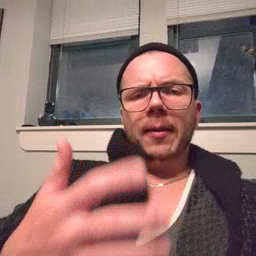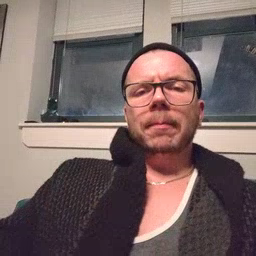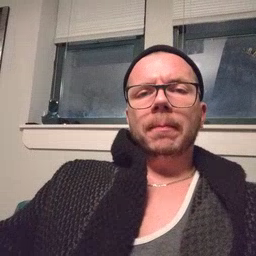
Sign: many